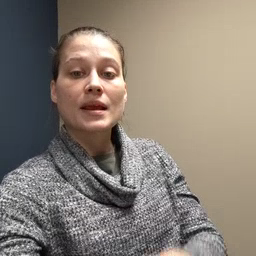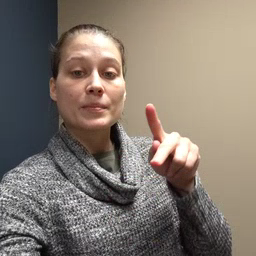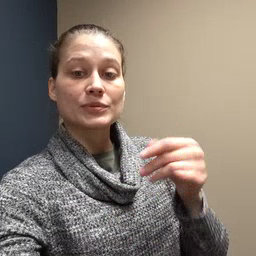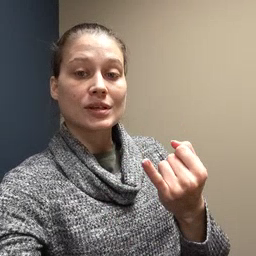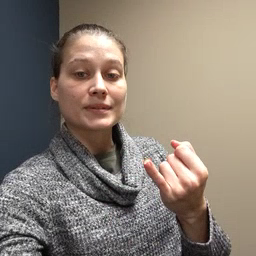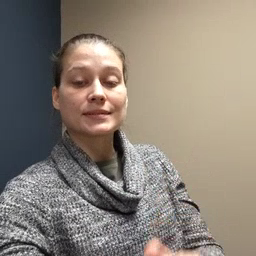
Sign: pajamas